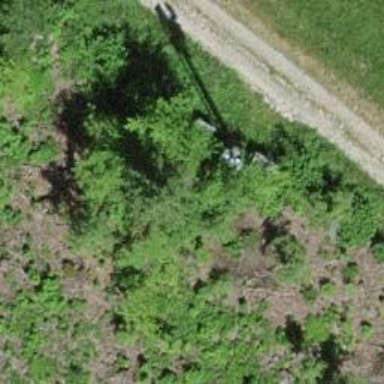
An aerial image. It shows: Mast tower used for communication.